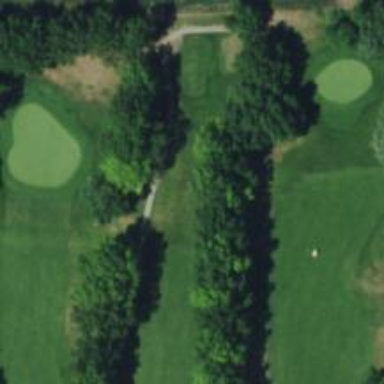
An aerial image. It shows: Path used for both walking and golf.